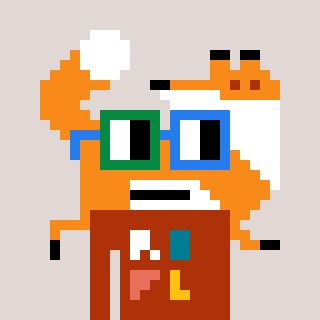
a pixel art character with square green and blue glasses, a fox-shaped head and a hotbrown-colored body on a warm background